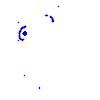
Particle: electron